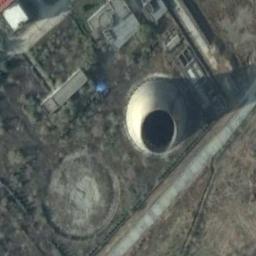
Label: thermal_power_station